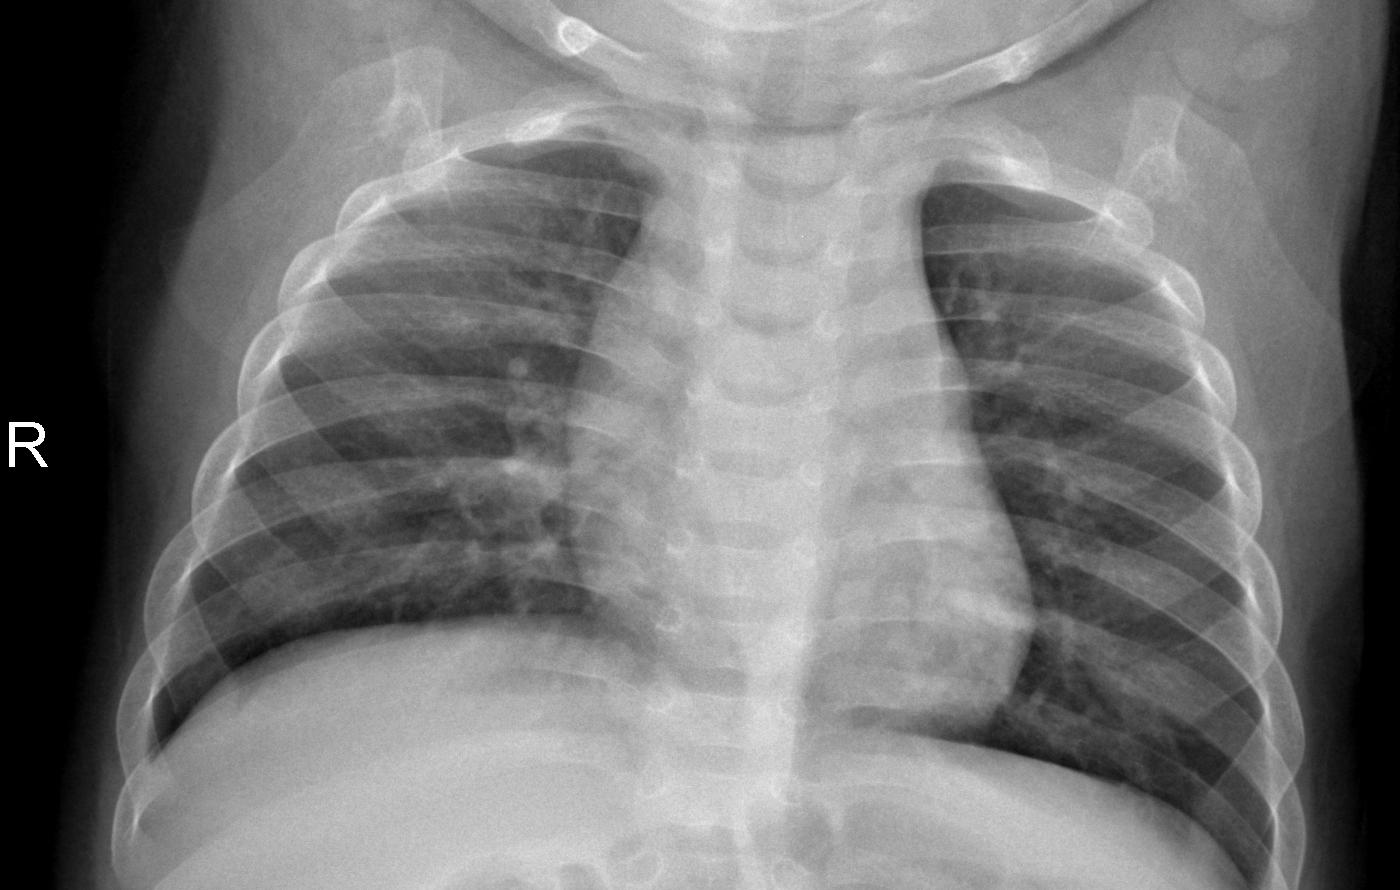
Diagnosis: PNEUMONIA